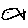
Label: fish